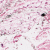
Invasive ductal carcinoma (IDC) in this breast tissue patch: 0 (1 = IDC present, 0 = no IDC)